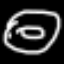
Label: donut